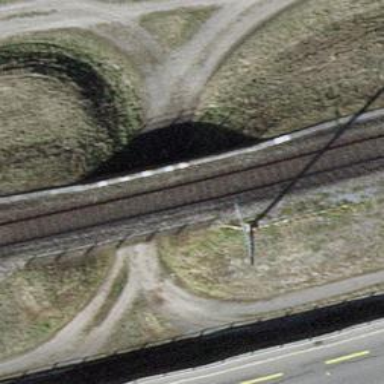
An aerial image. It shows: Bridge over railway with electrified contact lines.